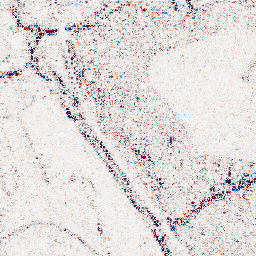
Category: wavelet
Decomposition family: wavelet_dwt
Decomposition parameters: wavelet: db4
level: 1
Upsampling method: quartic
Upsampling parameters: scale: 8
Upsampling scale: 8